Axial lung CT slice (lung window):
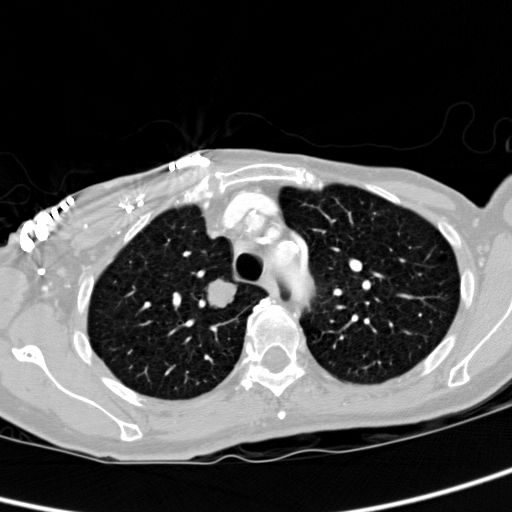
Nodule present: yes
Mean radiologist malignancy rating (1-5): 4.25